Aerial crown-view tile of a tropical tree (Barro Colorado Island, Panama), acquired 20250217:
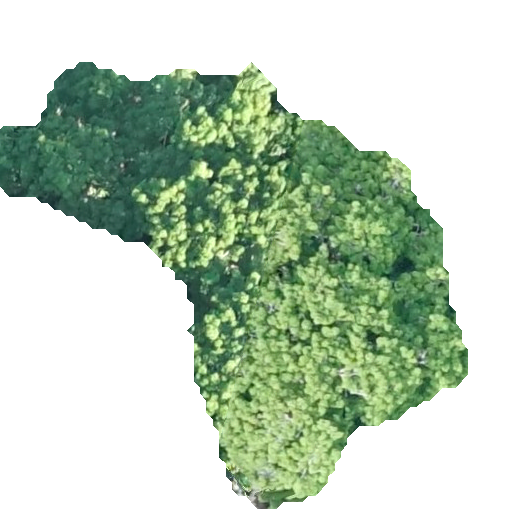
Species: Ceiba pentandra
GBIF accepted scientific name: Ceiba pentandra
Crown area: 163.497 m²